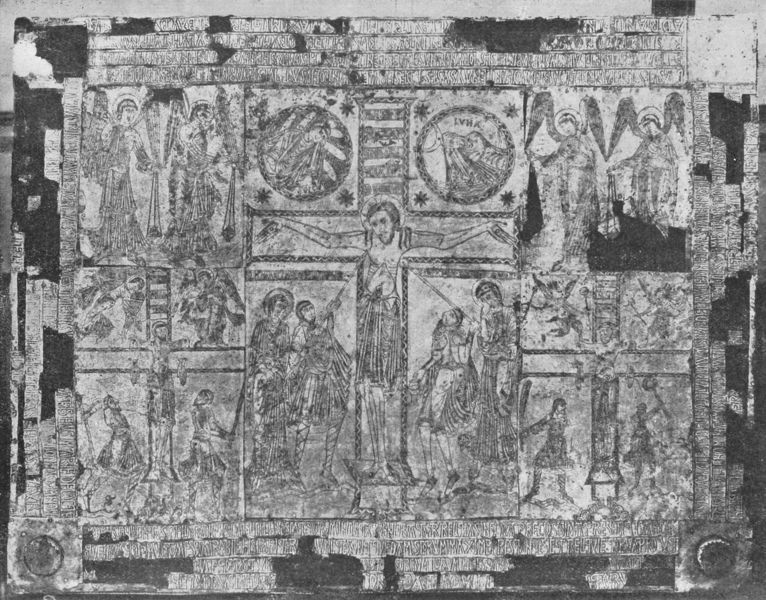
Titel: Arca Santa aus Oviedo
Institution: Oviedo, Camera Santa (Kathedrale)
Schlagwörter: flügel, menschen, schwarz, zeichnung, teppich, kreis, engel, schrift, lanze, mond, deckel, buch, kreuz, seil, sterne, illustration, text, kreise, tinte, einband, flecken, heiligenschein, christus, jesus, kreuzigung, heilige, maria, schwamm, lücken, golgatha, reliquiar, textilie, mittellalter, engerl